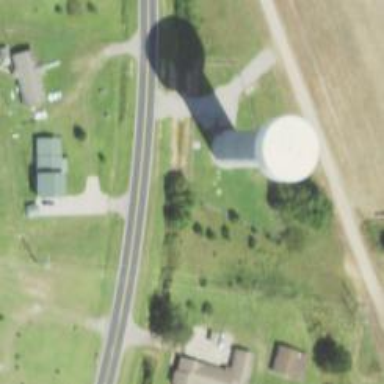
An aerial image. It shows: Silo.